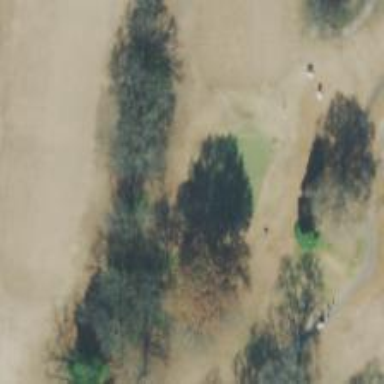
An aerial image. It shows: Golf hole.